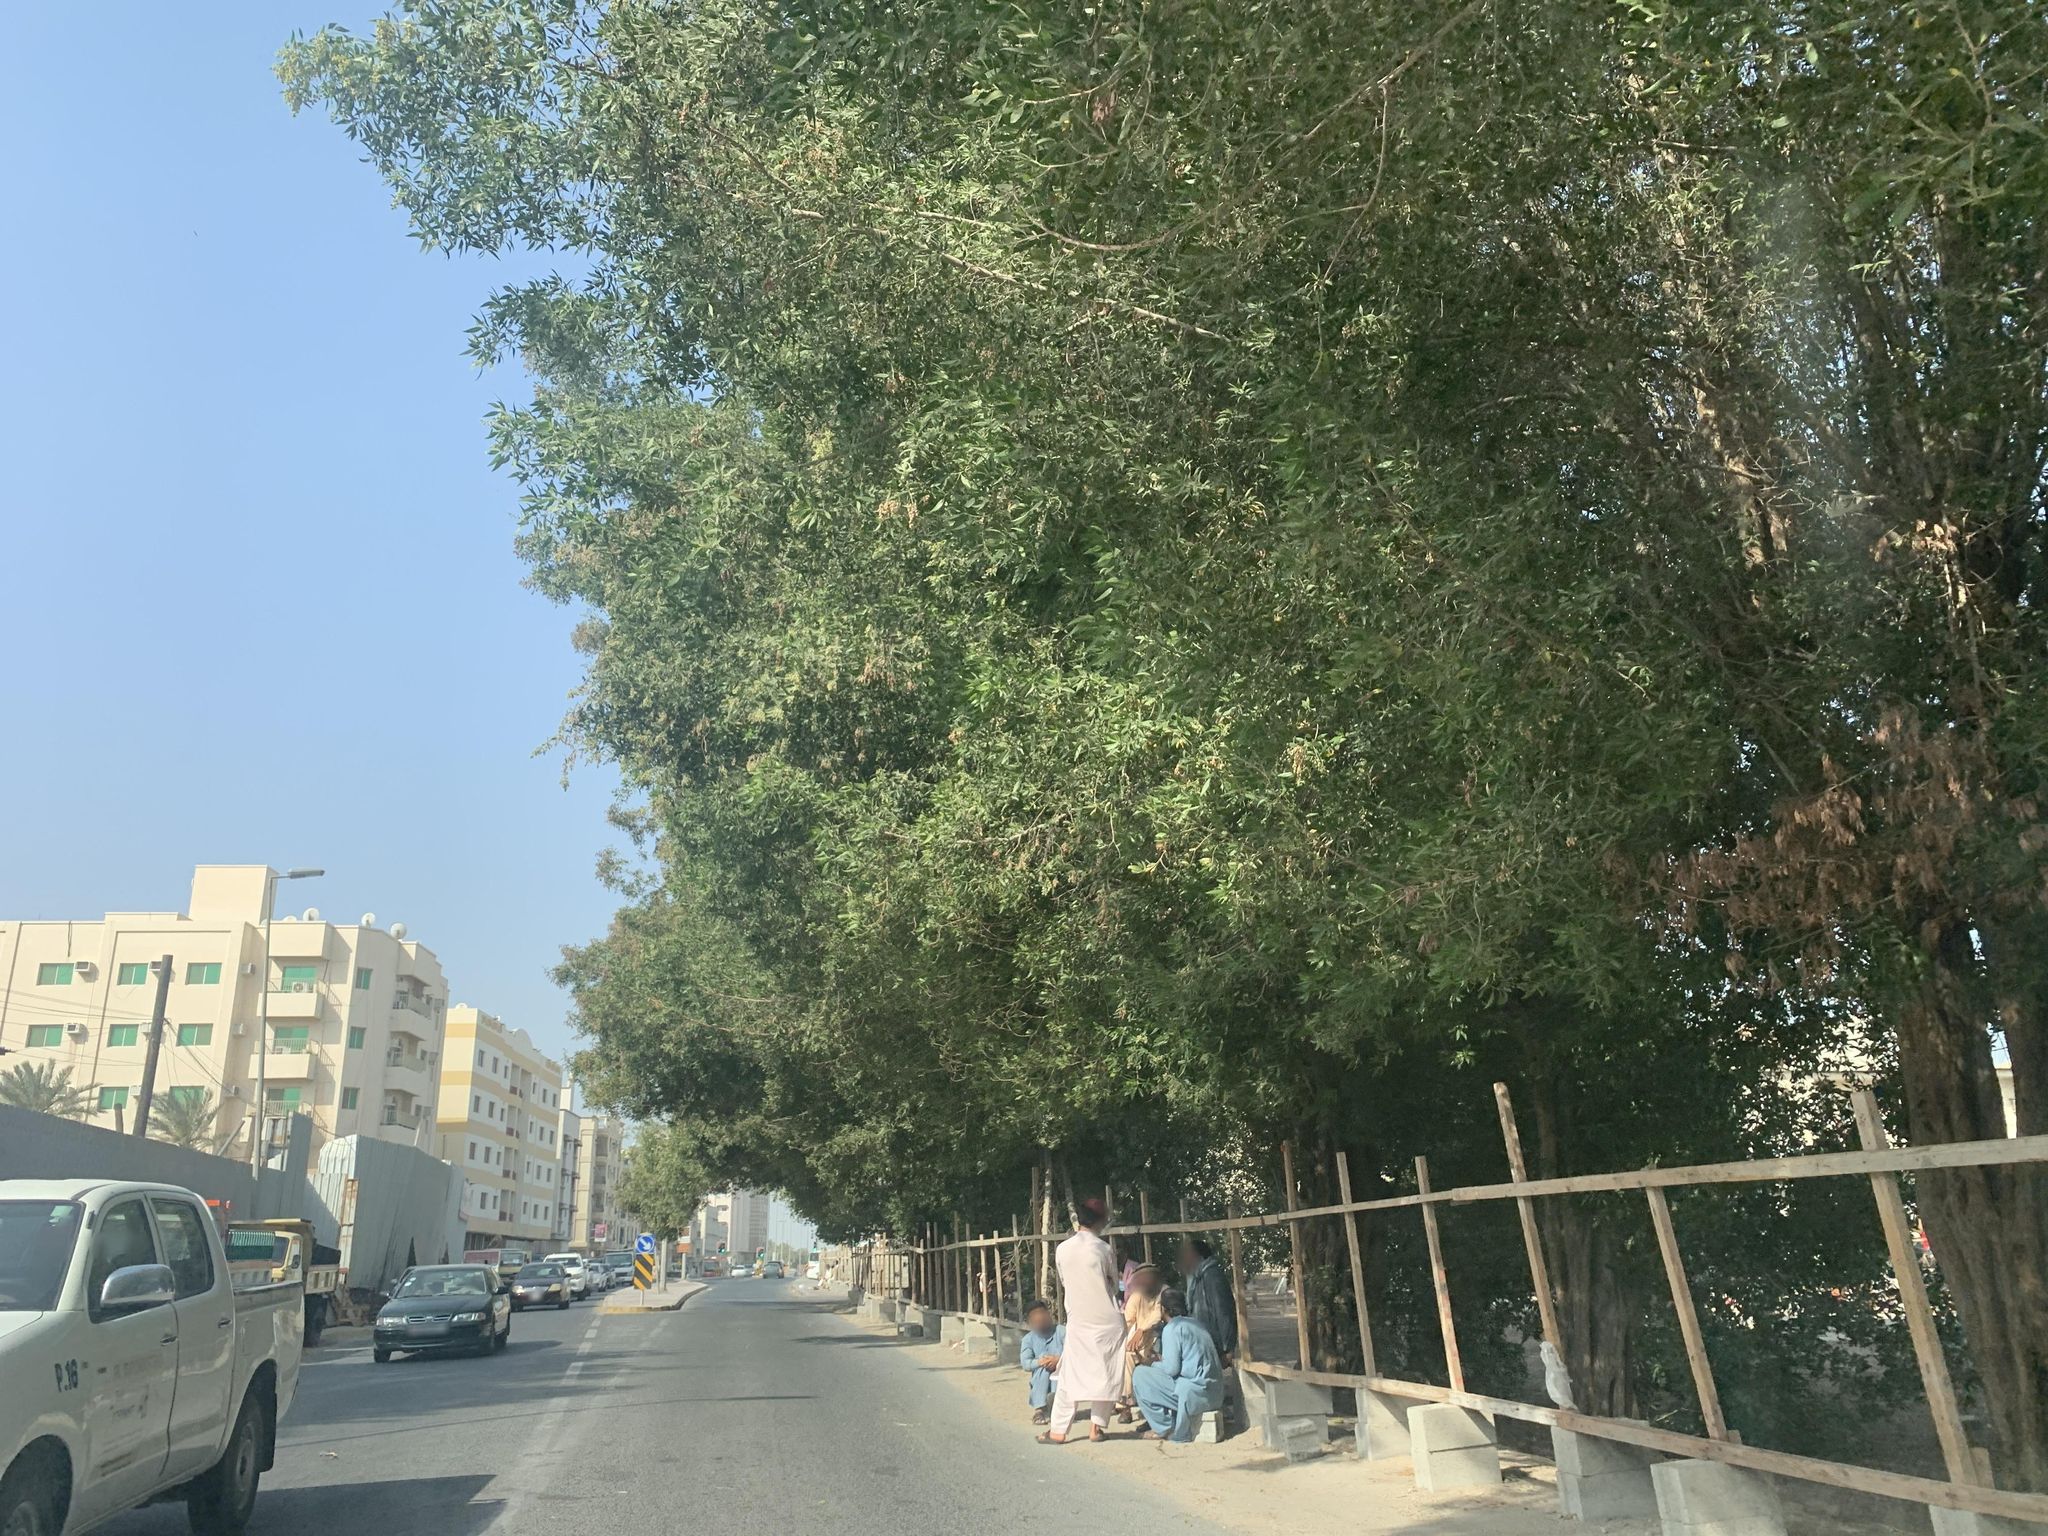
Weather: clear
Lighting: day
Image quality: good
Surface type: driving surface
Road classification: tertiary
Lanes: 2
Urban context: urban centre
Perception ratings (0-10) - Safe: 5.77, Lively: 6.88, Beautiful: 5.22, Boring: 5.03, Depressing: 2.29, Wealthy: 7.99